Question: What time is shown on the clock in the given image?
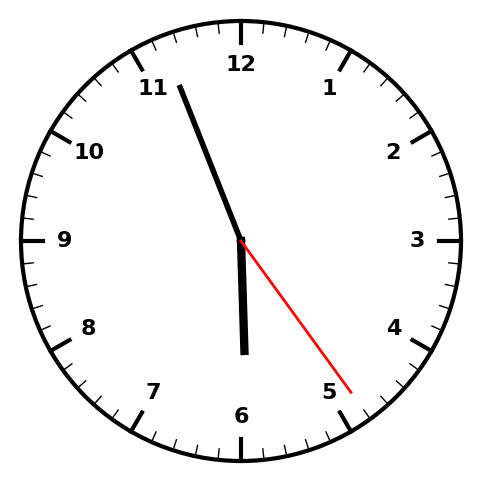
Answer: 05:56:24